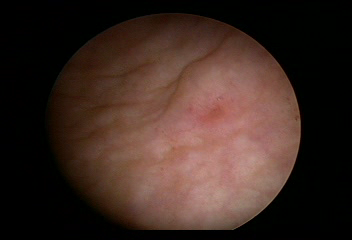
Modality: WLC
Class: Normal mucosa
Bladder cancer association: No